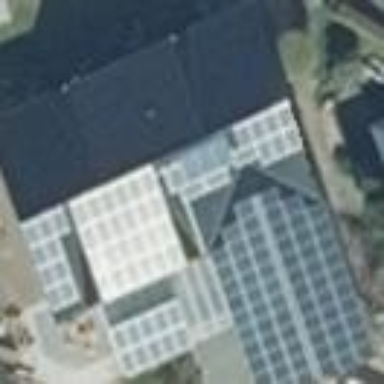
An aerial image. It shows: Detached building with half-hipped roof.